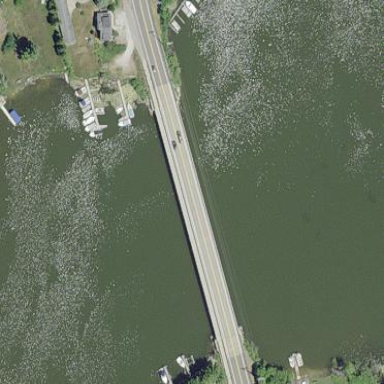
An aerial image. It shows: Man-made bridge.